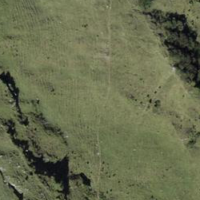
EUNIS habitat code: 23
Species observed at this site:
Arnica montana